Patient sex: M
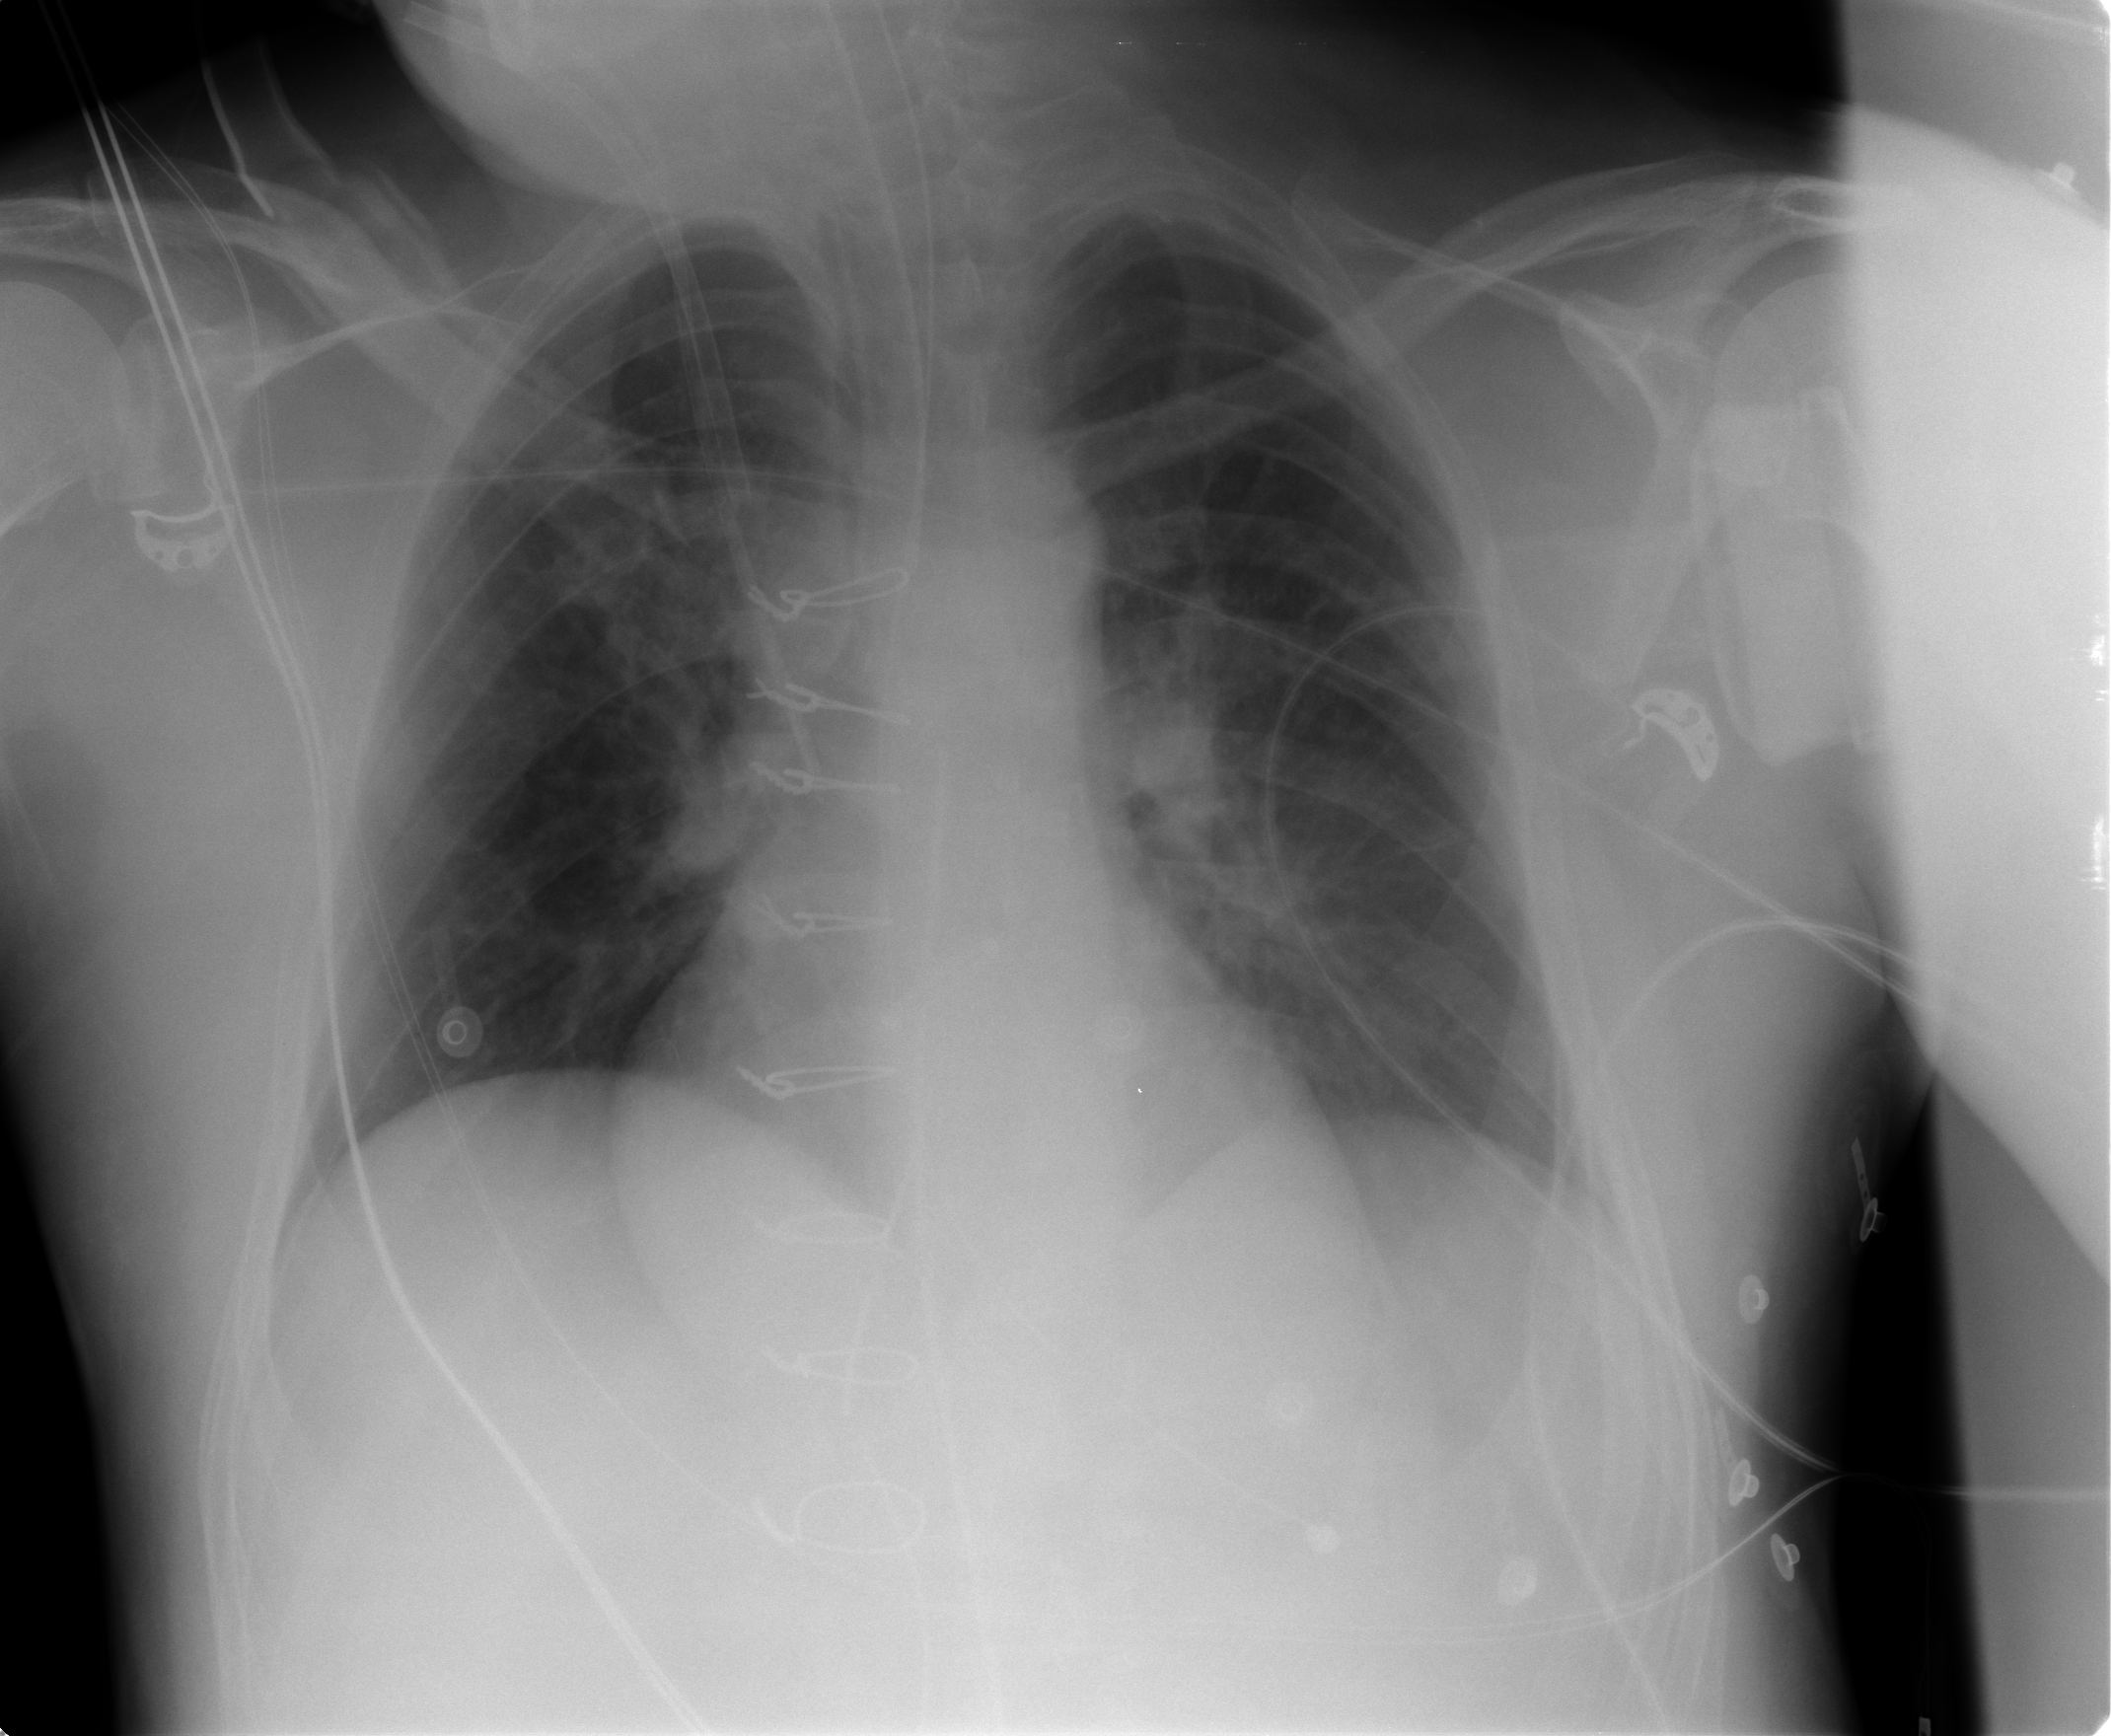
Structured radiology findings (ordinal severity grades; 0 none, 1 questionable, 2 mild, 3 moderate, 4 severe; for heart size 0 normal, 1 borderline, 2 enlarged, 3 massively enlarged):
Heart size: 0
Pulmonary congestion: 0
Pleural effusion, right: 0
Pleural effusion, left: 0
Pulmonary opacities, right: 0
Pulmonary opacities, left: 1
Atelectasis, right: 0
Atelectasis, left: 0